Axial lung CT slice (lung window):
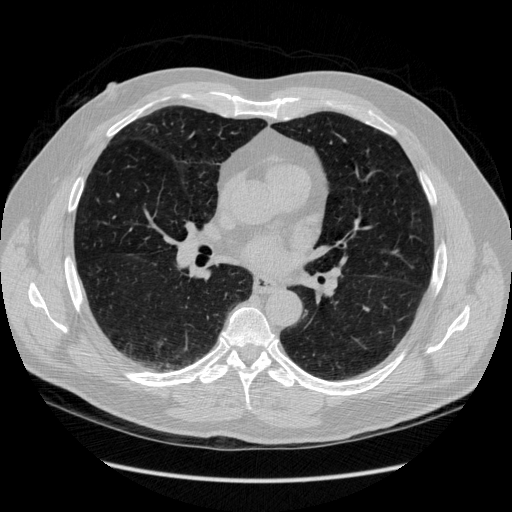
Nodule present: no